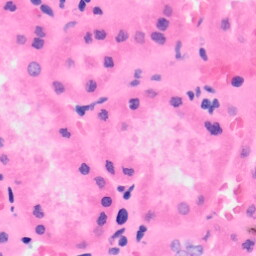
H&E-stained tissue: Kidney